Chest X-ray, AP view. Patient: 58 years old, sex F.
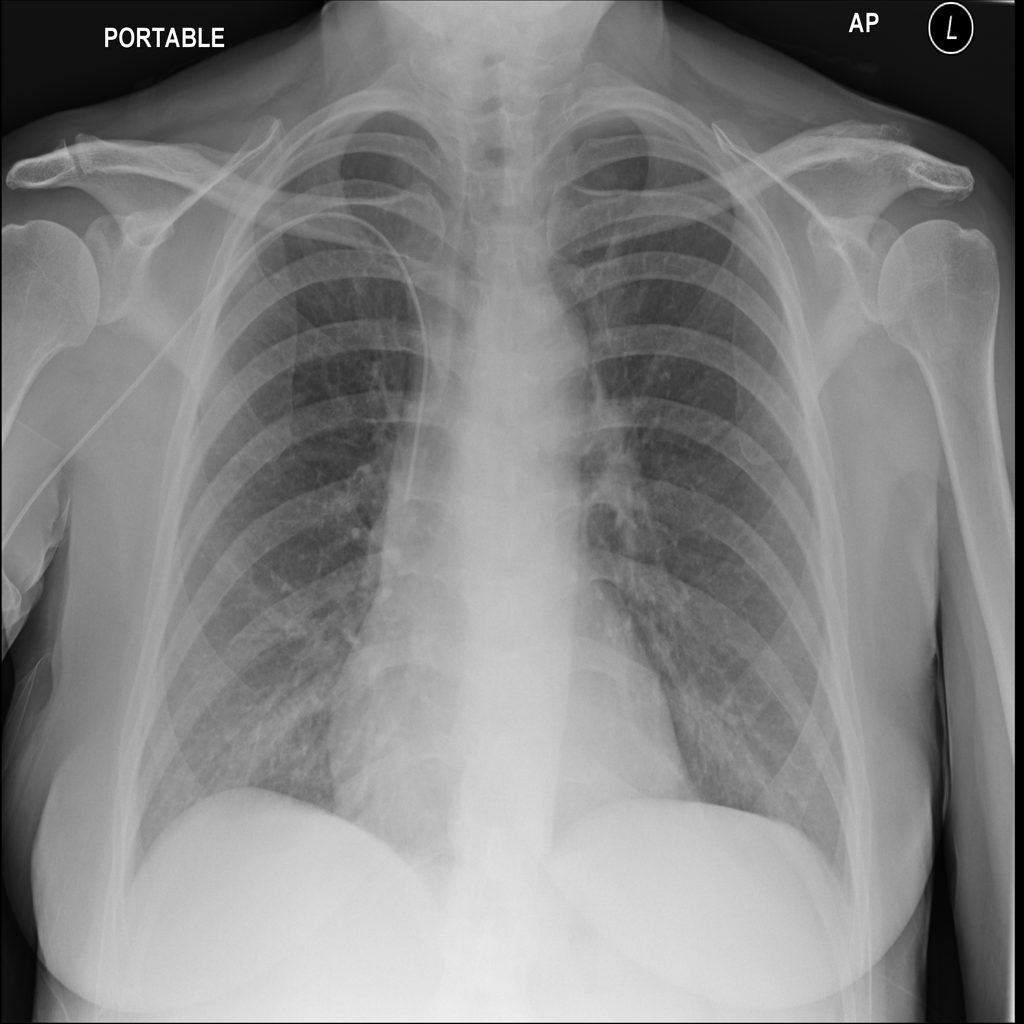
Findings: Nodule, Pleural_Thickening